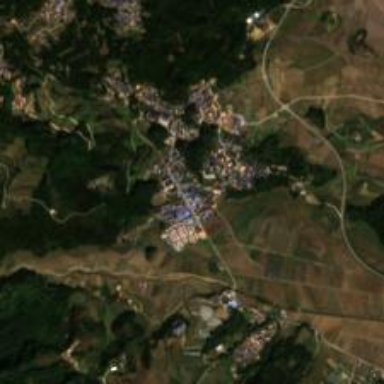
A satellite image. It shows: Ethnic township within town.